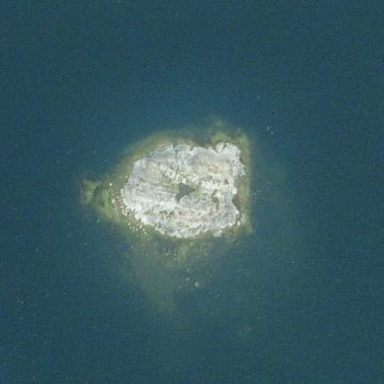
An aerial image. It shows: Islet along the coastline.